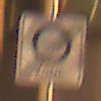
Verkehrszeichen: EndeUmweltzone
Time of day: Night
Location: Outdoor (Urban)
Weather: Clear
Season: NotSpecified
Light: Artificial